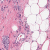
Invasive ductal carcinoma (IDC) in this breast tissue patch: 1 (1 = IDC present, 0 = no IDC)